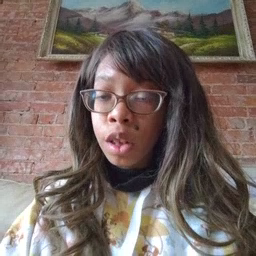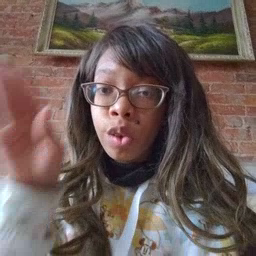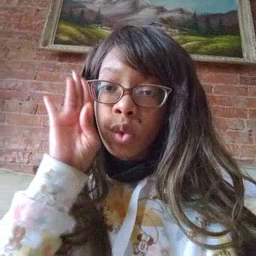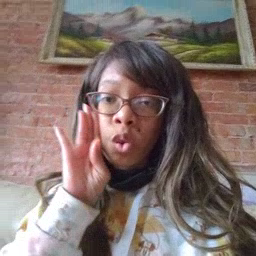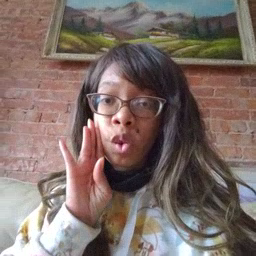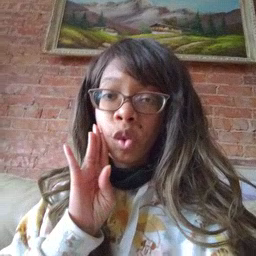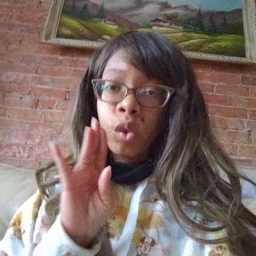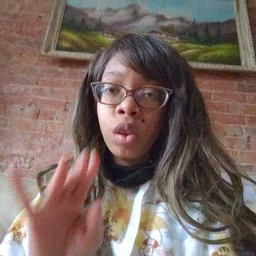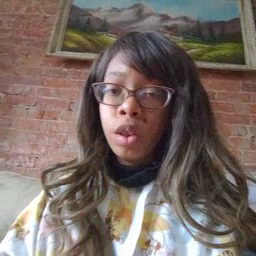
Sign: brown